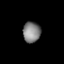
Tissue: lung
Cell type: Epithelial cells
Senescence score: 0.6804
Nuclear area (px): 358
Mean DAPI intensity: 127.902